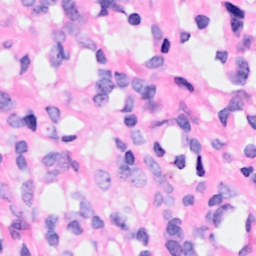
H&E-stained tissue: Breast